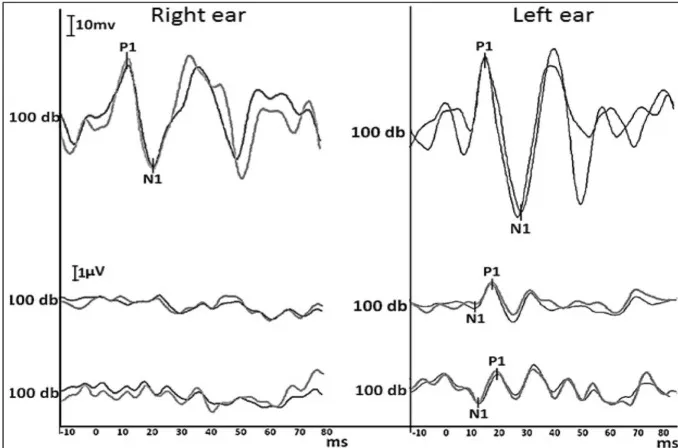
Air-conducted VEMP traces. (B) Chronic cervical (top) and ocular (bottom) VEMP recorded again at 12 months. The cVEMP responses were reproduced bilaterally at the acute and chronic stages with latency, amplitude and asymmetry within the normal range. The cVEMP amplitudes [normalized to background electromyography (EMG) activation (EMG scaling)], showed <20% asymmetry, suggesting bilaterally spared inferior vestibular nerves. In contrast, the acute oVEMP showed no reproducible responses bilaterally. At 1 year, a reproducible oVEMP was observed only on the left side. Two trials were conducted in order to confirm results (two traces). Cervical and ocular VEMP waves of respective potentials (positive and negative deflections:P1/N1) were analyzed. Stimuli was a 100 db air-conducted 500 Hz tone burst.
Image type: electrography (emg)